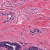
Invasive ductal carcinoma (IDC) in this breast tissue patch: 0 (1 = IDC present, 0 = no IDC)